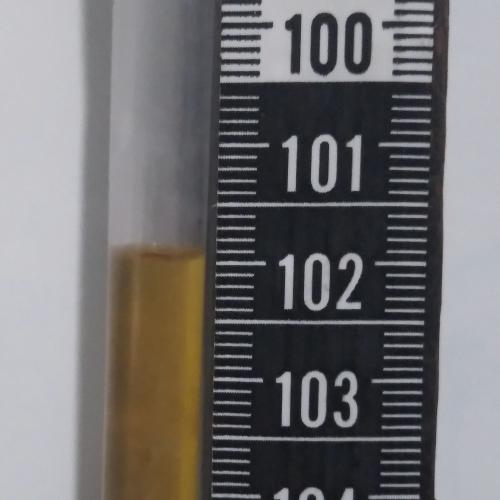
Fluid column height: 101.9 cm